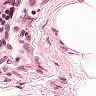
Metastatic tissue present: no